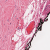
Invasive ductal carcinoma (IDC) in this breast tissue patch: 0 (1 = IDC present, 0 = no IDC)